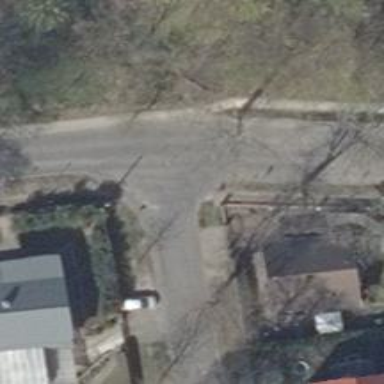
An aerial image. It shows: Residential road with asphalt surface. There are sidewalks on both sides of the road.